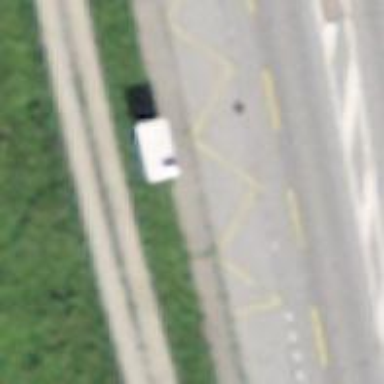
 serving as platform for public transportation."